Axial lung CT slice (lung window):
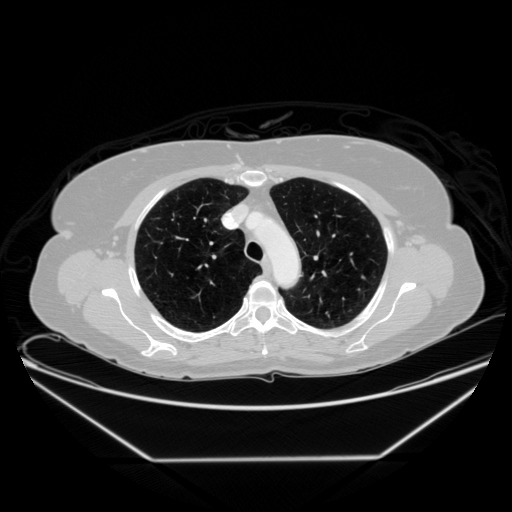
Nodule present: yes
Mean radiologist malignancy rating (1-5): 2.333